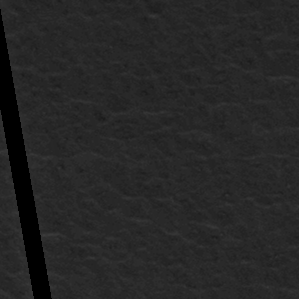
Label: frost